Interaction volume radius: 10 \u00c5
Interaction volume height: 15 \u00c5
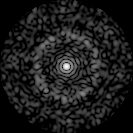
Disorder parameter: 0.851